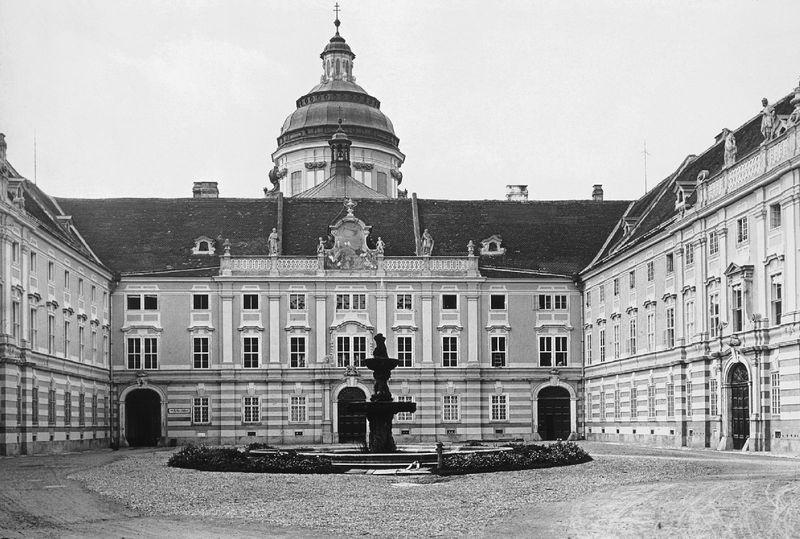
Titel: Benediktinerkloster Melk
Künstler: Jakob Prandtauer
Standort: Melk, Kloster (EU - AUT)
Schlagwörter: weiß, fenster, schwarz, säule, dach, haus, schloss, barock, büsche, brunnen, turm, springbrunnen, pflaster, hof, kuppel, tor, foto, innenhof, rechteck, gauben, tore, barrock, kuppeldach, brunnebn, tpredenkmal